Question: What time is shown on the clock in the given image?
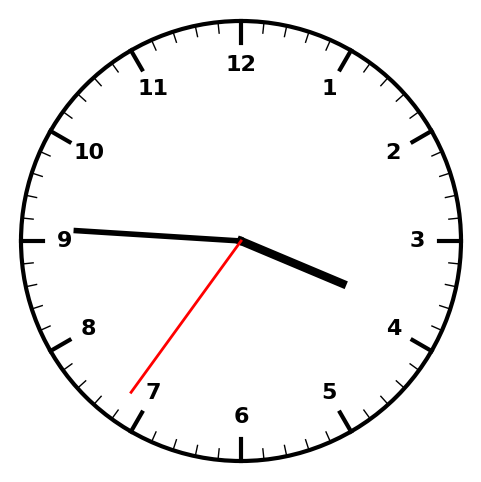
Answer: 03:45:36